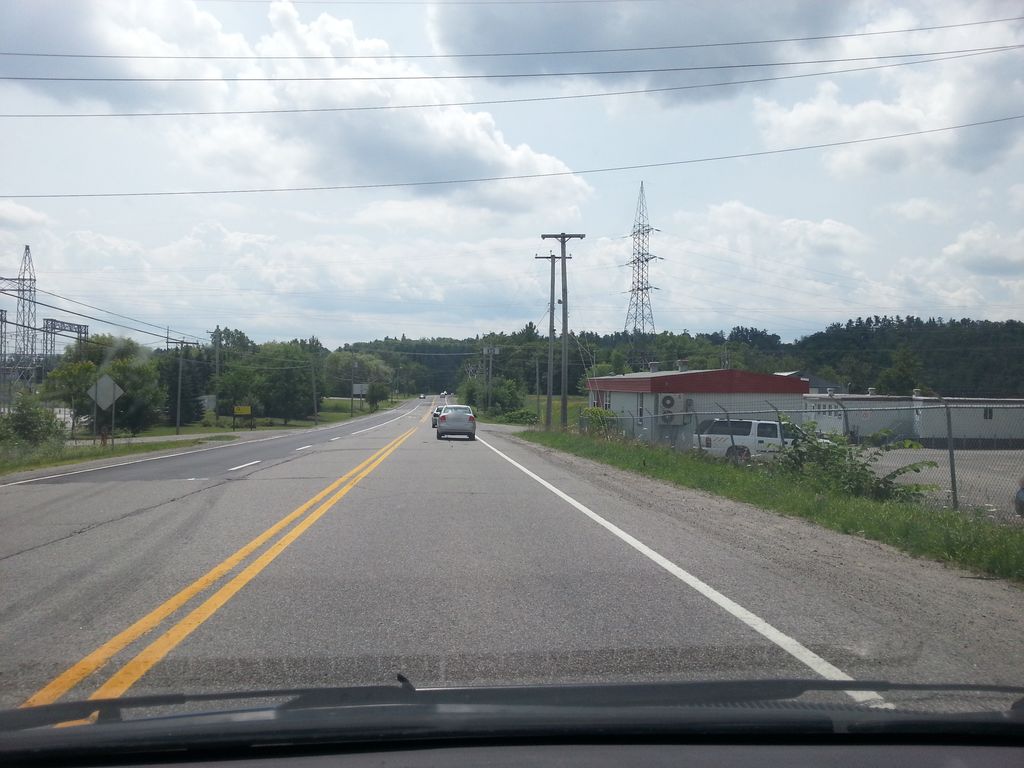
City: ottawa-gatineau